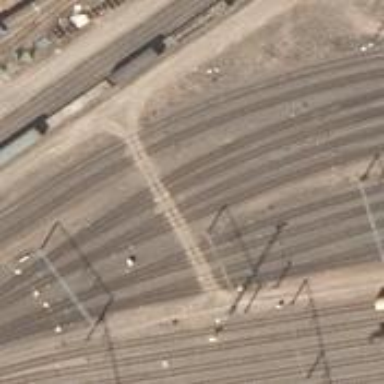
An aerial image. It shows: Railway yard in service.